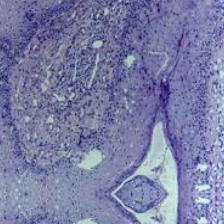
Diagnosis: Normal